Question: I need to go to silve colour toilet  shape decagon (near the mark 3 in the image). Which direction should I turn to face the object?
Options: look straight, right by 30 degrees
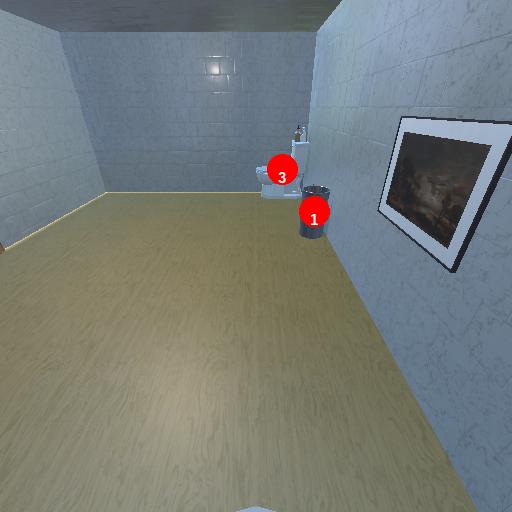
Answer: look straight